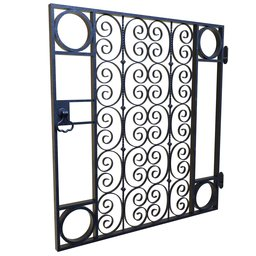
Label: architecture